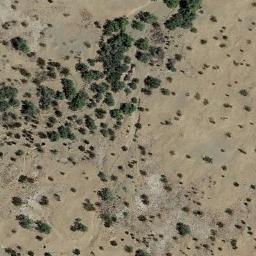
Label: chaparral